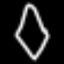
Label: diamond